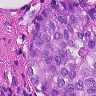
Metastatic tissue present: yes